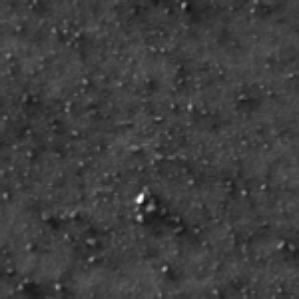
Label: frost